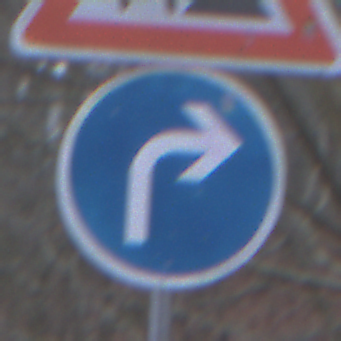
Verkehrszeichen: VorgeschriebeneFahrtrichtungRechts
Zusatzzeichen oben: Arbeitsstelle
Umgebung: Outdoor, Nature
Tageszeit: MorningAfternoon
Wetter: Overcast
Licht: Natural
Jahreszeit: Winter
Kontrast: LowContrast